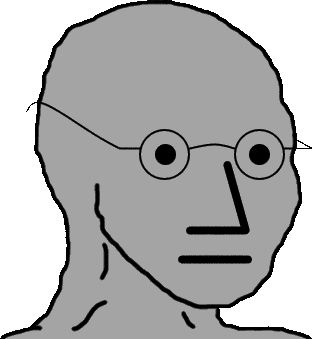
Label: 5_NPC